Question: I have made an application that has a 'personsController' class, with an action show and new. I also created the 'Person' model this way:
'''
rails generate model Person name:string surname:string partner:references
'''
The 'partner' field should reference another person. In the new action I created a form to insert a new person into the database:
'''
<%= form_for :person , url: persons_path do |f| %>
<p>
<%= f.label :name %>
<%= f.text_field :name %>
</p>
<p>
<%= f.label :surname %>
<%= f.text_field :surname %>
</p>
<p>
<%= f.label :partner %>
<%= f.number_field :partner , value: 0 %>
</p>
<p>
<%= f.submit %>
</p>
<% end %>
'''
This is the 'personsController' method create:
'''
def create
@person= Person.new(post_params)
@Person.save
redirect_to @person
private
def post_params
params.require(:post).permit(:partner,:name,:surname);
end
'''
The problem is that I get an error when I submit the form:

I changed the instruction to:
'''
params.require(:person).permit(:partner,:name,:surname);
'''
But I still get an error:
> NameError in PersonsController#create
uninitialized constant Person::Partner
Person model:
'''
class Person < ActiveRecord::Base
belongs_to :partner
end
'''
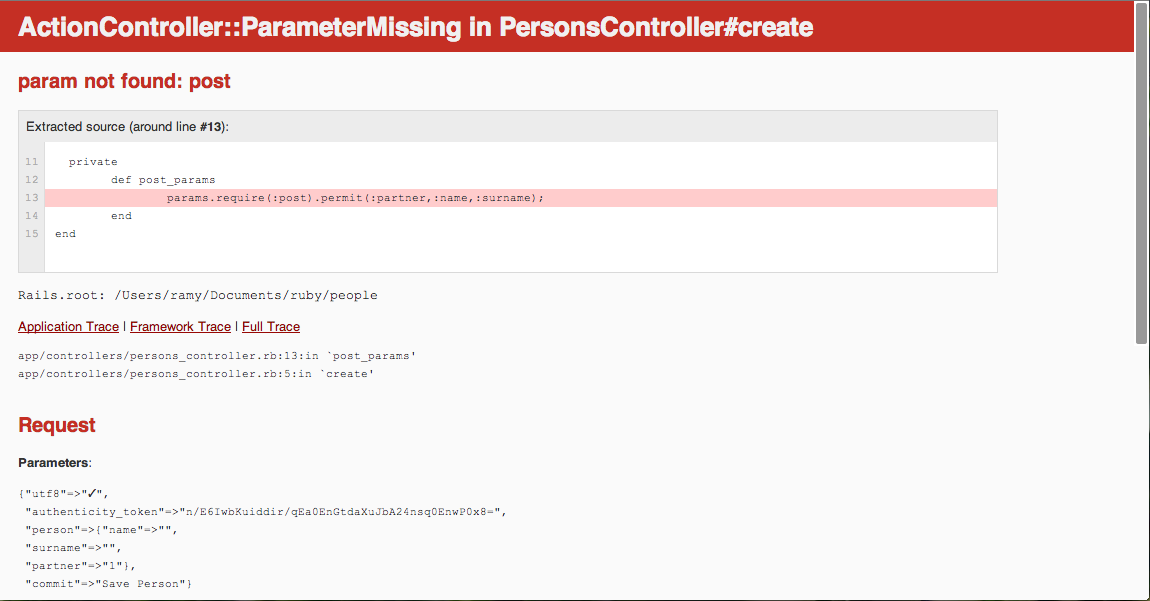
Answer: This is the problem here:
From your model 'post' is not a defined attribute
so changed this:
'''
def post_params
params.require(:post).permit(:partner,:name,:surname);
end
'''
to
'''
def post_params
params.require(:person).permit(:partner_id,:name,:surname)
end
'''
## EDIT
use partner_id instead of partner for your foreign key
'''
<p>
<%= f.label :partner %>
<%= f.number_field :partner_id, value: 0 %>
</p>
'''